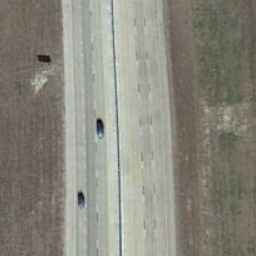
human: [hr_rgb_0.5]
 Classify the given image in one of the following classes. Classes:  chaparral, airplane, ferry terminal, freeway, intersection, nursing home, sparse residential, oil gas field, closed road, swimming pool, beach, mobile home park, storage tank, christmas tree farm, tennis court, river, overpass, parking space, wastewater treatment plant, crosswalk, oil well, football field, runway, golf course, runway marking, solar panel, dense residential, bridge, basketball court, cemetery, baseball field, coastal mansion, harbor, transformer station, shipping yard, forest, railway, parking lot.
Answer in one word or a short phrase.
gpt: freeway